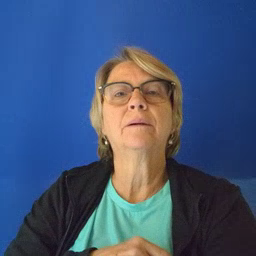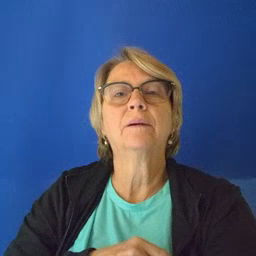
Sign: dad